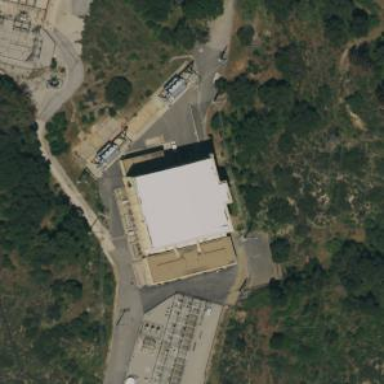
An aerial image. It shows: Power substation.